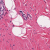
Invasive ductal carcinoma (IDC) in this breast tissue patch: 0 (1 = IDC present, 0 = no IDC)